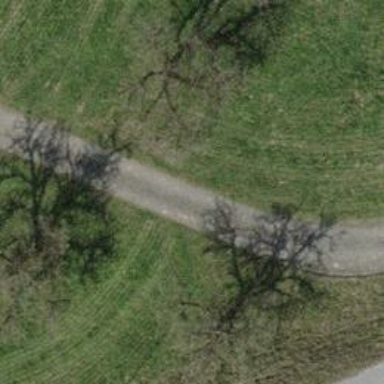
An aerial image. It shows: Paved track road.